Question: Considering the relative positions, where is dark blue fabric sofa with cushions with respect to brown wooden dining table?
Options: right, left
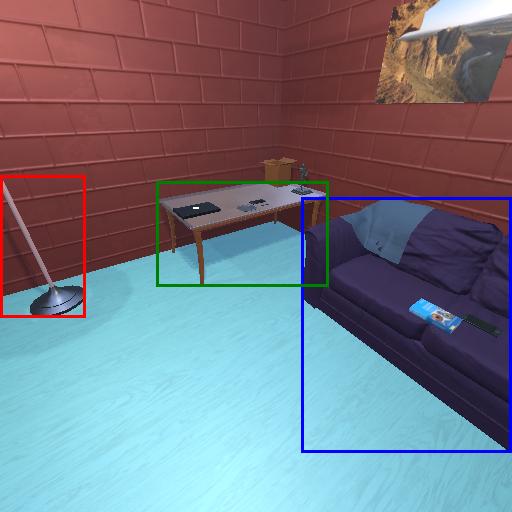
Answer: right